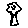
Label: flower